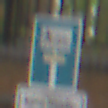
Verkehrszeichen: SackgasseRadverkehrFussgaengerDurchlaessig
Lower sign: HinweisGeaenderteVorfahrtVerkehrsfuehrungVerkehrsregelung3
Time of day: MorningAfternoon
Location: Outdoor (Urban)
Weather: Overcast
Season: NotSpecified
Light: Natural